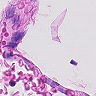
Metastatic tissue present: no